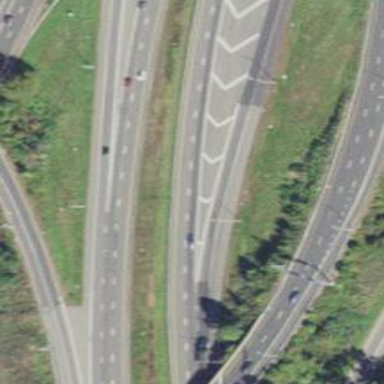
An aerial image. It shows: Motorway link.